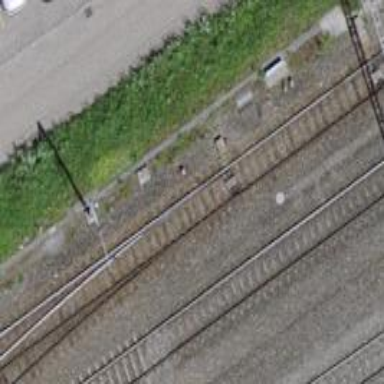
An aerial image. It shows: Single-track electrified railway siding with contact line for service.